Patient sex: F
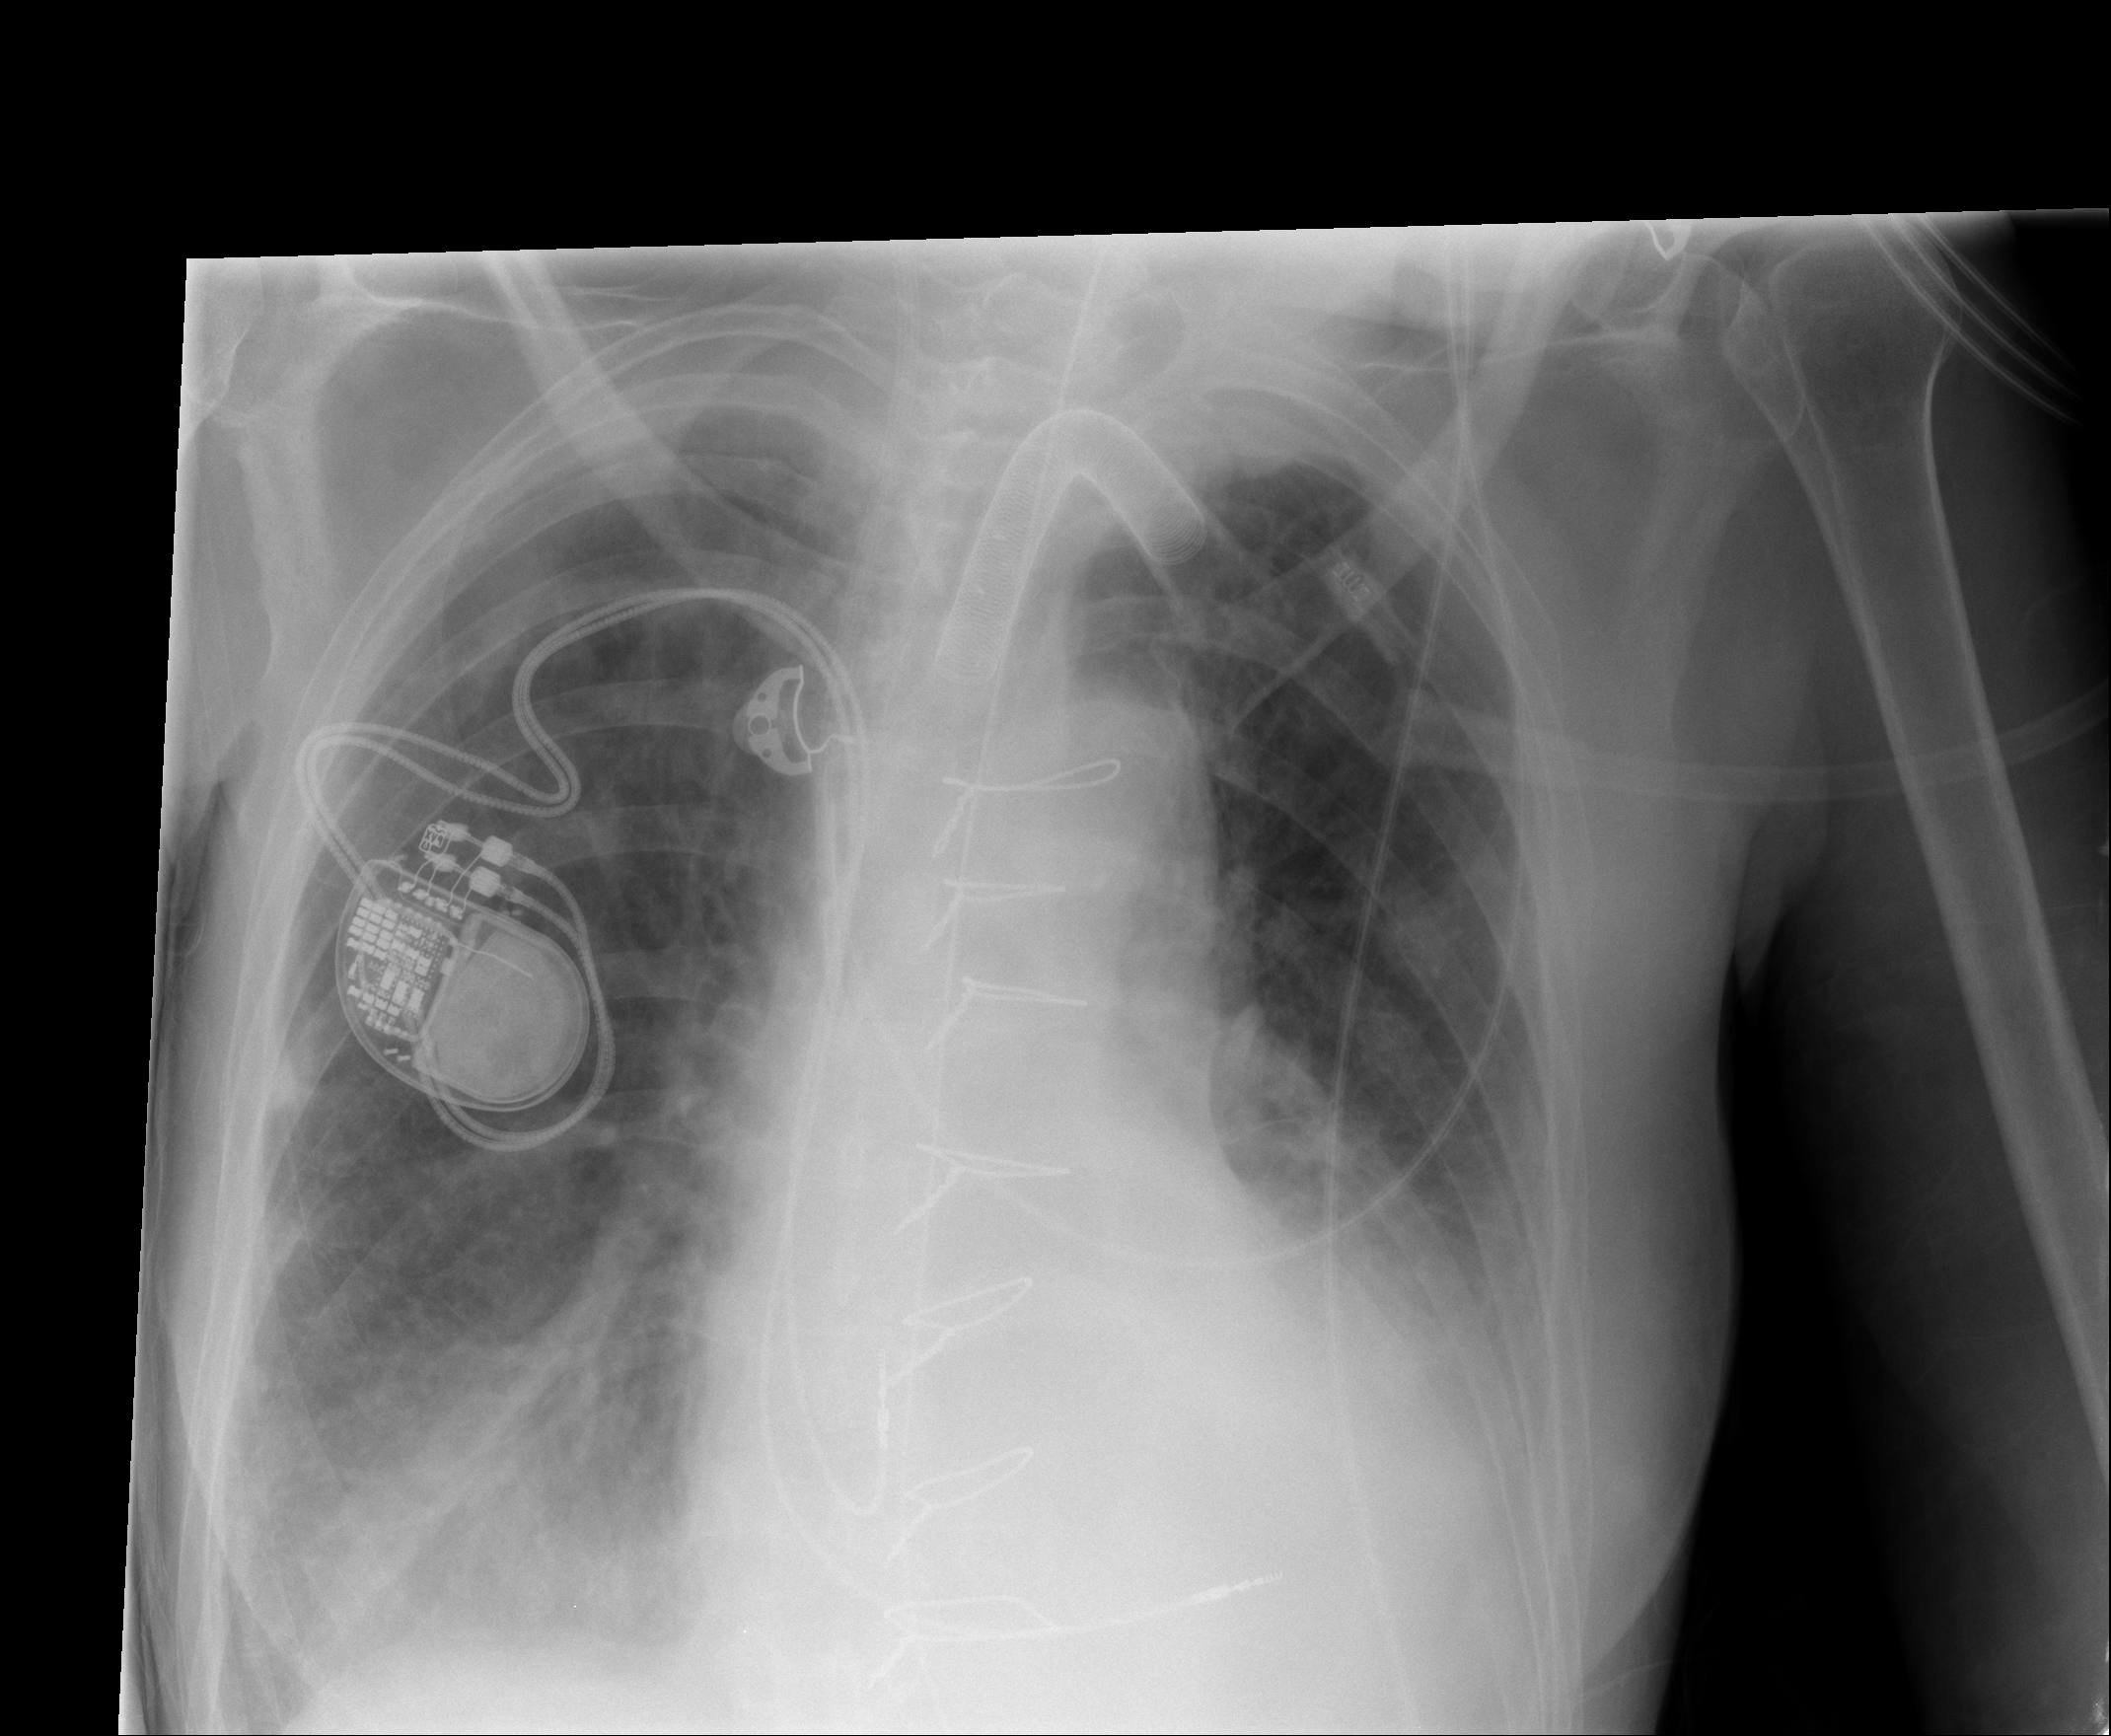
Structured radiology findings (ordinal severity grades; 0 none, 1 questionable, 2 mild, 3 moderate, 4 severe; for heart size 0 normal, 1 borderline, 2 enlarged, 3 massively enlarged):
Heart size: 1
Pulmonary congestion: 2
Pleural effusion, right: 0
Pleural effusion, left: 2
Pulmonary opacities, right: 2
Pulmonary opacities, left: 0
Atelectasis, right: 2
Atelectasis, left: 2